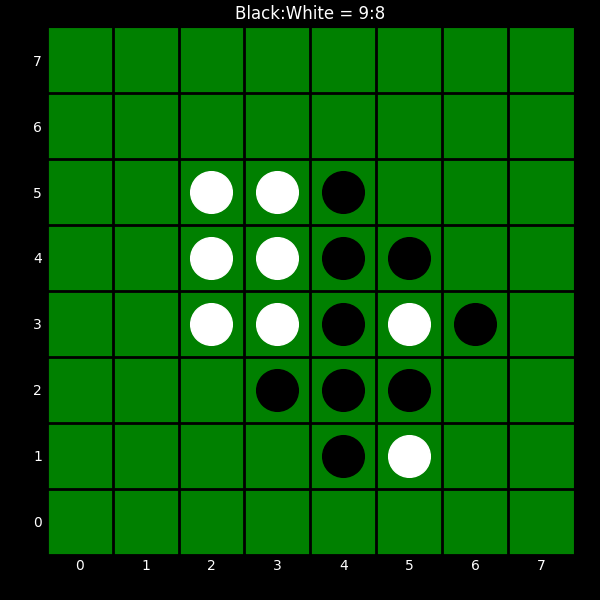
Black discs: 9
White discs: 8